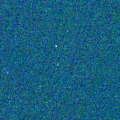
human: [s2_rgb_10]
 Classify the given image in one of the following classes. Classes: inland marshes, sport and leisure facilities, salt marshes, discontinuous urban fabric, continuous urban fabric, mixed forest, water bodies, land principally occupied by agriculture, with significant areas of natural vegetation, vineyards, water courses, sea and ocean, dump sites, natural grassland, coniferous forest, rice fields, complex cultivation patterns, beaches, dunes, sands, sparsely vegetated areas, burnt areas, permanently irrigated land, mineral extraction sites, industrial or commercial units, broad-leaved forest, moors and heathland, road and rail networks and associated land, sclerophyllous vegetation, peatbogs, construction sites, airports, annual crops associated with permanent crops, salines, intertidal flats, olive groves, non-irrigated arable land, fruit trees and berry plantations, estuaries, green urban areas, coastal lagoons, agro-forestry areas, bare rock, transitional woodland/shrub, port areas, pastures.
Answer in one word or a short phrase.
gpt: sea and ocean